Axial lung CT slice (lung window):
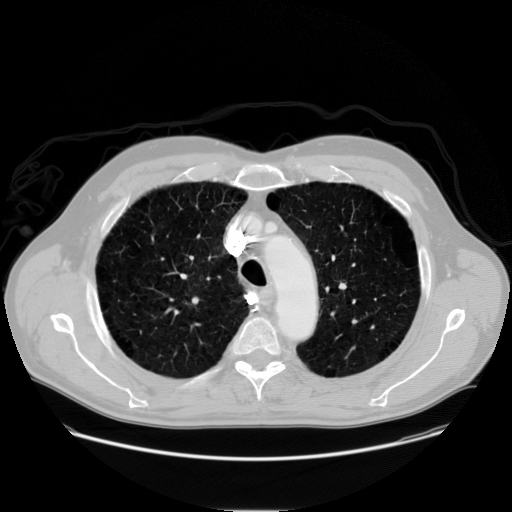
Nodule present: no